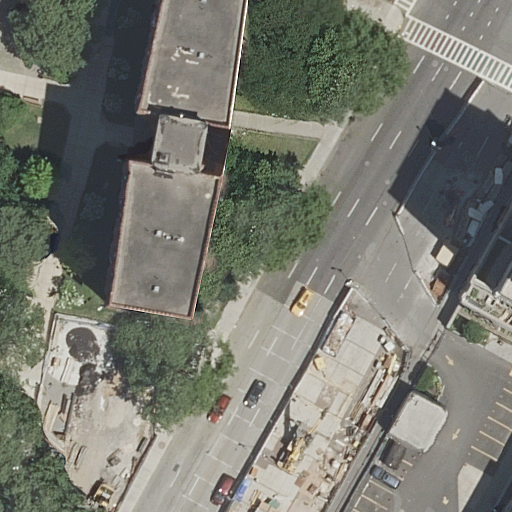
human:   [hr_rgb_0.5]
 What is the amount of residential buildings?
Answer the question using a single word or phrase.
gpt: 3

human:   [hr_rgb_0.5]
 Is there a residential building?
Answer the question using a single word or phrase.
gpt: yes

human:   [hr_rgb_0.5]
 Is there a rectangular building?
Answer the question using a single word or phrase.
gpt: yes

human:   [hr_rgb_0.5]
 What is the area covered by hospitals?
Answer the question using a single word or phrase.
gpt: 10631m2

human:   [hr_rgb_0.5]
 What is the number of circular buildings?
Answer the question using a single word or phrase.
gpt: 0

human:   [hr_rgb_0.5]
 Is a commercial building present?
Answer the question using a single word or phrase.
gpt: no

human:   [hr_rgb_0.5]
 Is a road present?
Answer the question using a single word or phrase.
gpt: yes

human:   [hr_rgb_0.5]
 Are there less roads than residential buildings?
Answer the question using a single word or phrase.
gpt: no

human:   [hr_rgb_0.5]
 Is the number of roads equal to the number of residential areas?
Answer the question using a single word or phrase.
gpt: no

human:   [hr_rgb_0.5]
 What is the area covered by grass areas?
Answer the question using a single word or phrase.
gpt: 1798m2

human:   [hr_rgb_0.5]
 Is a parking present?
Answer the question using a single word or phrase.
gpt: yes

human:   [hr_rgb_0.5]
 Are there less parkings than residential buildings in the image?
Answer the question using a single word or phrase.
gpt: yes

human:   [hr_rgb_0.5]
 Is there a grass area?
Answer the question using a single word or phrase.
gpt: yes

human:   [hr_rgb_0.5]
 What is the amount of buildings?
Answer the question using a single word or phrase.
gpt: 4

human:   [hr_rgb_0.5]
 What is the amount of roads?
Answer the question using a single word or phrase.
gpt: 15

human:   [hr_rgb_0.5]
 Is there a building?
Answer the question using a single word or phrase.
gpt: yes

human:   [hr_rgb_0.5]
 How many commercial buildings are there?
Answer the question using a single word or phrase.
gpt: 0

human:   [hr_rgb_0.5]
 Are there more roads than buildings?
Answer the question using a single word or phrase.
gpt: yes

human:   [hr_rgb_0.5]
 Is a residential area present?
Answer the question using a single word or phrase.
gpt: yes

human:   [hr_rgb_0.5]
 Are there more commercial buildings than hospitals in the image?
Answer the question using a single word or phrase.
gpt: no

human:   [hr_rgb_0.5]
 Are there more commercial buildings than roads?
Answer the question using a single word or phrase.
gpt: no

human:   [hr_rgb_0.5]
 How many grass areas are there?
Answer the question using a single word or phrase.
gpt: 5

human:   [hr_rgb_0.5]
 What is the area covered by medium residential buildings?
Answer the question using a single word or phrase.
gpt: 0m2

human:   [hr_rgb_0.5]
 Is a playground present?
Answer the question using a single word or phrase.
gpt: yes

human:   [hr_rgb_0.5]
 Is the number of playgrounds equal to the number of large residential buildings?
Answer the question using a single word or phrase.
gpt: yes

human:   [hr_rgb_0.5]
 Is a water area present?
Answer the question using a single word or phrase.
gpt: no

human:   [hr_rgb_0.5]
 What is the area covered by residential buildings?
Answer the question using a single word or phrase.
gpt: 1122m2

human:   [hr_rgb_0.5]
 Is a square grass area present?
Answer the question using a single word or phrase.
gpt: no

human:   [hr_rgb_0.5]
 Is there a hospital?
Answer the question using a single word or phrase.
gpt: yes

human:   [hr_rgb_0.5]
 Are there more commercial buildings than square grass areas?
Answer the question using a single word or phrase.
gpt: no

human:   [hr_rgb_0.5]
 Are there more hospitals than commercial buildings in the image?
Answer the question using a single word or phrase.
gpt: yes

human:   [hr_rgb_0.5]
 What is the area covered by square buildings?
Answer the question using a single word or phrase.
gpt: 0m2

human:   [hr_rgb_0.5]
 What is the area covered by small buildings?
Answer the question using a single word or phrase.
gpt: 75m2

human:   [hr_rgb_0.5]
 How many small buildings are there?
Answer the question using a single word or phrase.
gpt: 2

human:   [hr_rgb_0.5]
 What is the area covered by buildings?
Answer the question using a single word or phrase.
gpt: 7555m2

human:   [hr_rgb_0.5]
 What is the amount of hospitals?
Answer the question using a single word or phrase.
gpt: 1

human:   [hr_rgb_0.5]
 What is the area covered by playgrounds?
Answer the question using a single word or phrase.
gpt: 711m2

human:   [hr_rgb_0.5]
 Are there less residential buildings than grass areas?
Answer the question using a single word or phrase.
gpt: yes

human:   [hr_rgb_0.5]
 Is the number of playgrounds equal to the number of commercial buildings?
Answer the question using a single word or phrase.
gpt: no

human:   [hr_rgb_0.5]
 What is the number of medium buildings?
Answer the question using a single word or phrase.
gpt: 0

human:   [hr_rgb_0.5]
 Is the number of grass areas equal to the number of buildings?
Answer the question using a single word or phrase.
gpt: no

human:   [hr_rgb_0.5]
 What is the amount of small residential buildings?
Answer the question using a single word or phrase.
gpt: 2

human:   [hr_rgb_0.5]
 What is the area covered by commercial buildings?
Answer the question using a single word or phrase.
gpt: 0m2

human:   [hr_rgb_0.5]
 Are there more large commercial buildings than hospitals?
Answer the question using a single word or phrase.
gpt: no

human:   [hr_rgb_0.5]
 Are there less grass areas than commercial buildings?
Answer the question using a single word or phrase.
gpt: no

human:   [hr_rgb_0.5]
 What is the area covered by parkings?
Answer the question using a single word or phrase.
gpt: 863m2

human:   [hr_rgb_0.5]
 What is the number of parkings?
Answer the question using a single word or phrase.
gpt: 1

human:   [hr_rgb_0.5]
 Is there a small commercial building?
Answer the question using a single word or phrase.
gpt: no

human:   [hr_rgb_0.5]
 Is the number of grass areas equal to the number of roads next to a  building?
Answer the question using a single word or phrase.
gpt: no

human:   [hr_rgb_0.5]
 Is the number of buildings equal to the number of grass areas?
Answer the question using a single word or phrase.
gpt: no

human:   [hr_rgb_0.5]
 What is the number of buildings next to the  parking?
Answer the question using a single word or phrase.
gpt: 4

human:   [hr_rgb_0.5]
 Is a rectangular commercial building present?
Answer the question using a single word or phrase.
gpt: no

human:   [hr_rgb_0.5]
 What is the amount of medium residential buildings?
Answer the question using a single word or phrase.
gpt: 0

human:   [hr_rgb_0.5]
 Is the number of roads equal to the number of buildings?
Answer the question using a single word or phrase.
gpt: no

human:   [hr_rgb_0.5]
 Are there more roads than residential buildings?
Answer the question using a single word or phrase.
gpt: yes

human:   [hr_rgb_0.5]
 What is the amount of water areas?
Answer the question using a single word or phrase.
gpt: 0

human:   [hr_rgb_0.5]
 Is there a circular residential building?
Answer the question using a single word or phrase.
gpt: no

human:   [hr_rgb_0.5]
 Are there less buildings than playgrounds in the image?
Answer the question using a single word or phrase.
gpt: no

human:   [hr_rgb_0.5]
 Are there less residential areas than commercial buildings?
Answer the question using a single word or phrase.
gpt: no

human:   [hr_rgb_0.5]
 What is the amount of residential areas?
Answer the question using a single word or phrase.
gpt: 1

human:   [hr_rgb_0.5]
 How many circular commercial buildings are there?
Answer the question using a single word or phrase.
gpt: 0

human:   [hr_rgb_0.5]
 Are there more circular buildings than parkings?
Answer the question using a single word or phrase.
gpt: no

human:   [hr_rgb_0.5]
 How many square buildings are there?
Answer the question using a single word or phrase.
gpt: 0

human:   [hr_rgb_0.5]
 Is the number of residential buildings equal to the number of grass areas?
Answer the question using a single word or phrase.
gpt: no